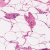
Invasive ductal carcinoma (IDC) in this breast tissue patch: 0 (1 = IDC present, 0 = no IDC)